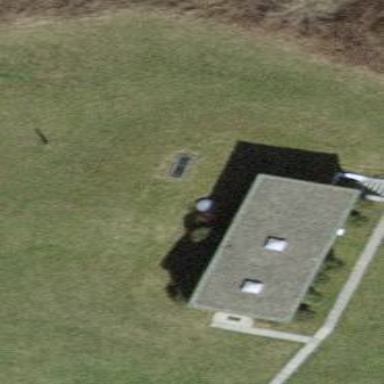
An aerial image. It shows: Pumping station.